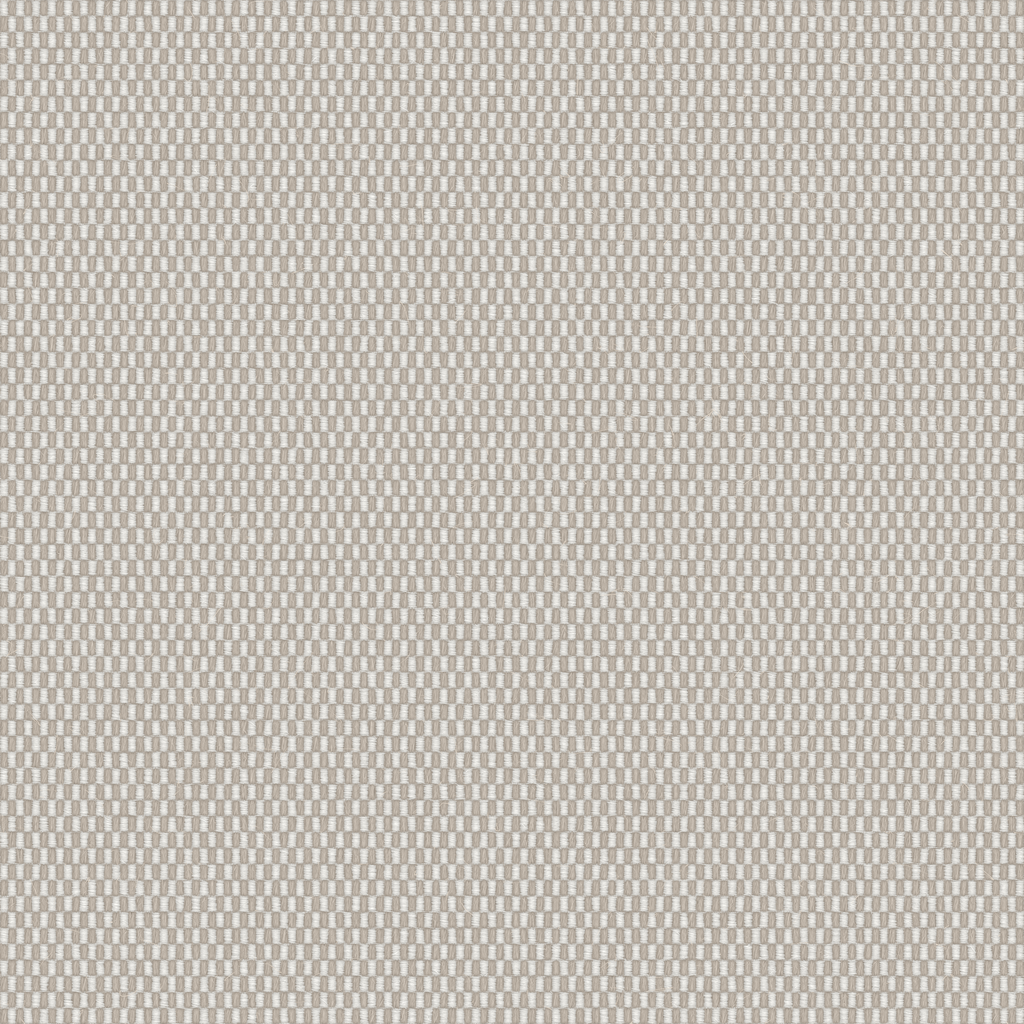
Texture map type: Color